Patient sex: F
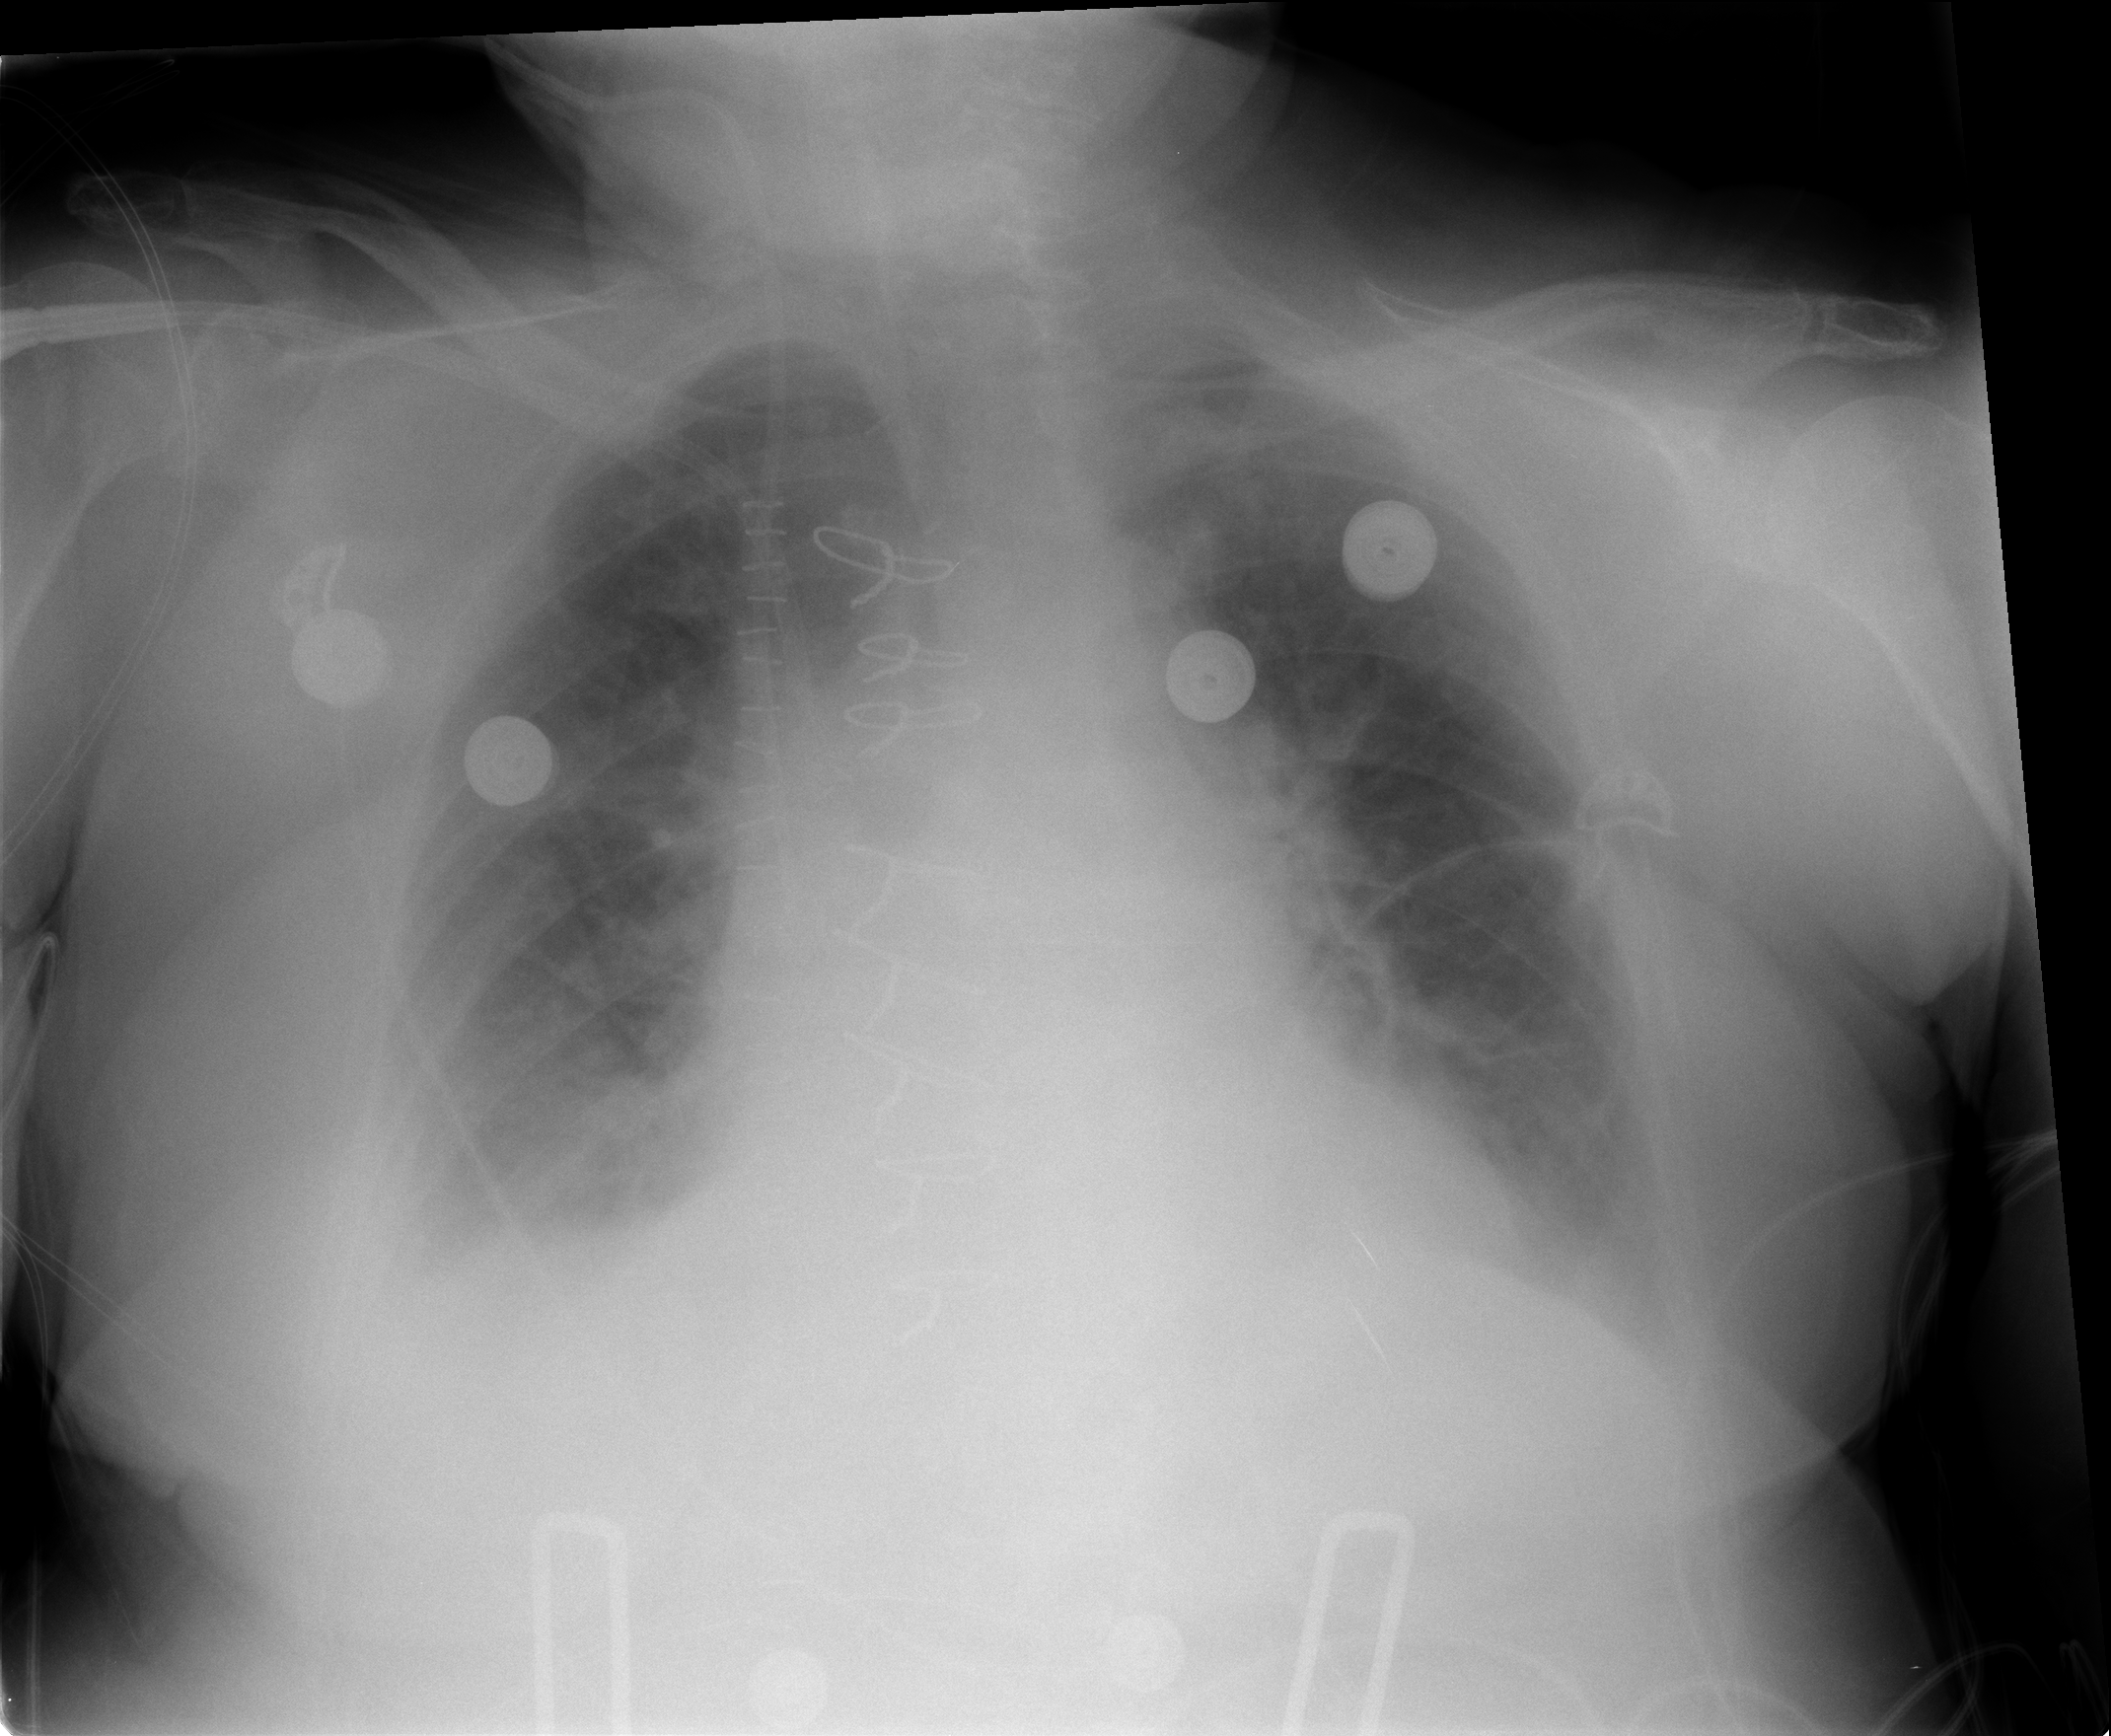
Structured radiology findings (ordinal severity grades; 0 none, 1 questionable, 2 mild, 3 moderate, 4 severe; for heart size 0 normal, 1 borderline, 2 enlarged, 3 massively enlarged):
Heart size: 2
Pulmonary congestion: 3
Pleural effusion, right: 3
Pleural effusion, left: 2
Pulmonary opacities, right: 2
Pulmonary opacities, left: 2
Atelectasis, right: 2
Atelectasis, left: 2